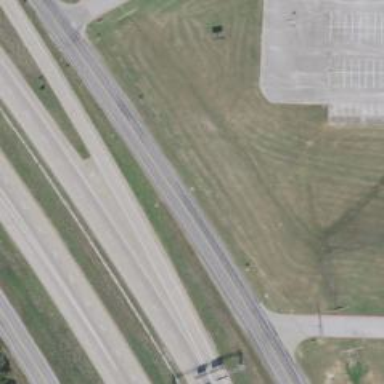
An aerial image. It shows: Tertiary road with frontage road.